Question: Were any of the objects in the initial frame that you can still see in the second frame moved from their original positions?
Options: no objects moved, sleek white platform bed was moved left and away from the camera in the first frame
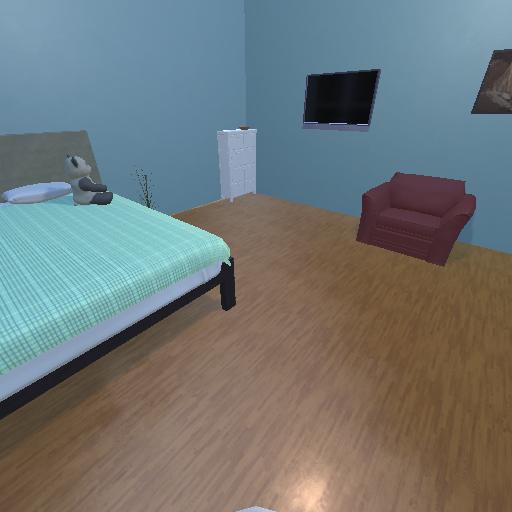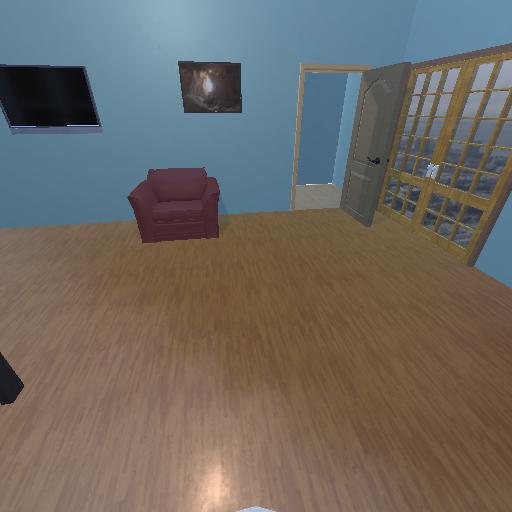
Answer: no objects moved